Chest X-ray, AP view. Patient: 58 years old, sex F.
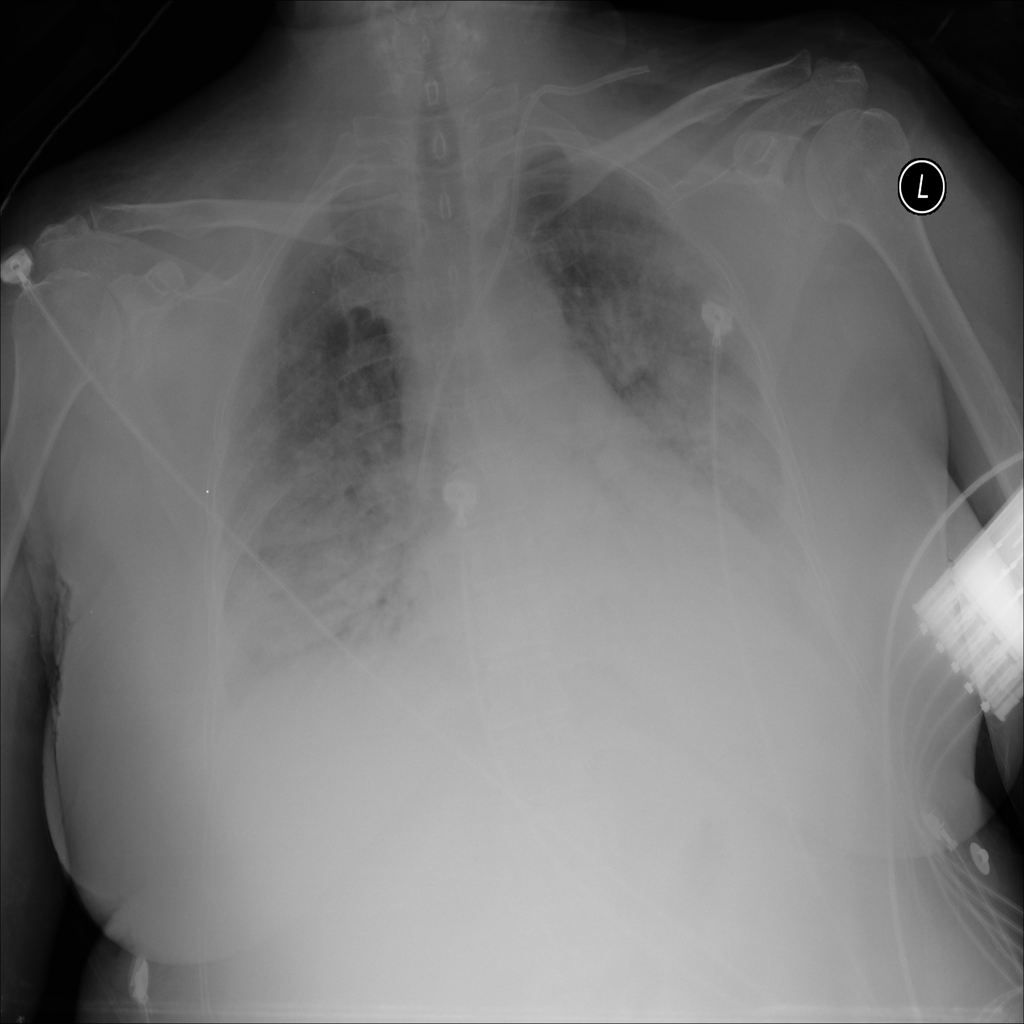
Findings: No Finding